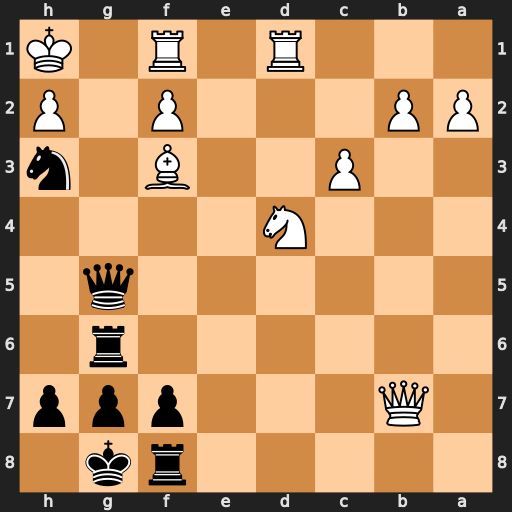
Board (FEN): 5rk1/1Q3ppp/6r1/6q1/3N4/2P2B1n/PP3P1P/3R1R1K
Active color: b
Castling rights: -
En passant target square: -
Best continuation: Qg1+ Rxg1 Nxf2#